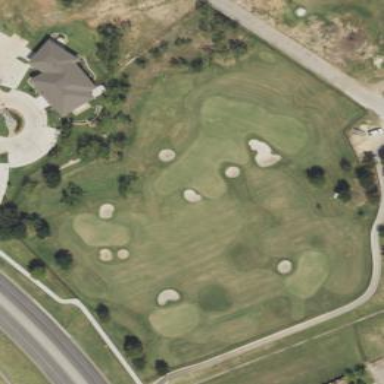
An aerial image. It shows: Golf course surrounded by greenery.